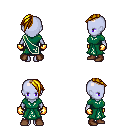
a pixel art fantasy rpg character, female body template, dark elf, purple skin, sash dress, red pants, blonde long mohawk hairstyle, gold gloves, brown shoes, four views (front, back, left, right), 2x2 character sprite sheet, small pixel art, hard edges, no anti-aliasing